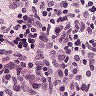
Metastatic tissue present: no